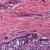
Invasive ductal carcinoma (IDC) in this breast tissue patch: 0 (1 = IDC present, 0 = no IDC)